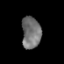
Tissue: prostate
Cell type: Epithelial cells
Senescence score: 0.3536
Nuclear area (px): 596
Mean DAPI intensity: 113.539